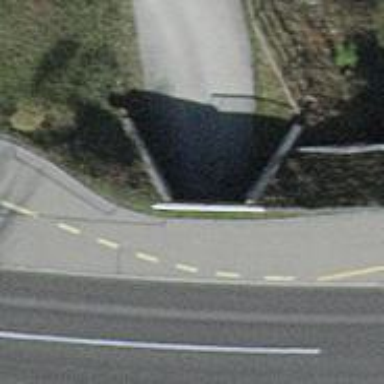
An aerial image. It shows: Asphalt track passing through tunnel with grade 1 tracktype.